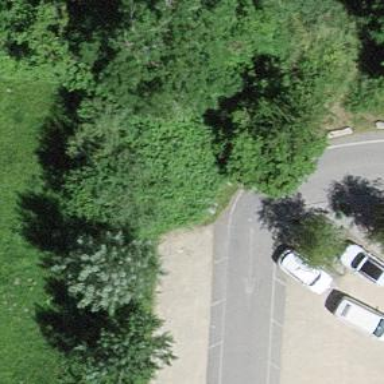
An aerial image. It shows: Asphalt parking aisle road for service vehicles.